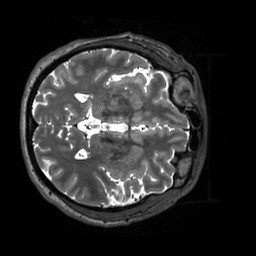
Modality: T2w
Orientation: axial
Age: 40
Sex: male
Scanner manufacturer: siemens
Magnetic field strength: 3 T
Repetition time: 3.2 s
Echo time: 0.412 s